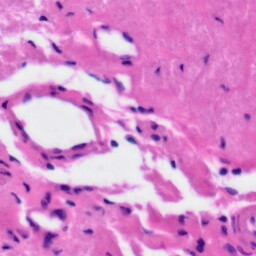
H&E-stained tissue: Tonsil